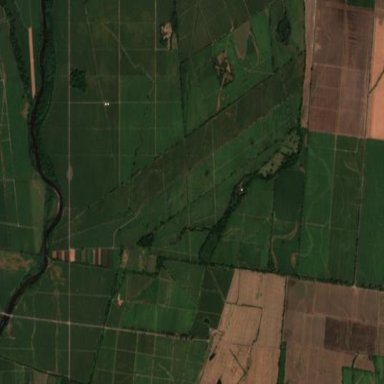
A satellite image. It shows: Farmland with sugarcane crops producing sugar cane.